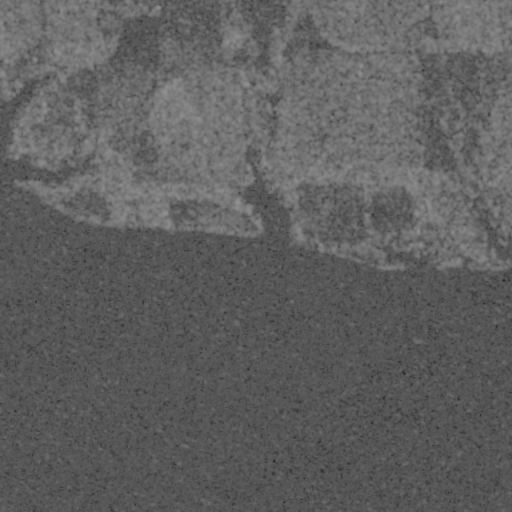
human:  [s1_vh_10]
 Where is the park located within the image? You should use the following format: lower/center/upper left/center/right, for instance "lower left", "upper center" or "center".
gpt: The park is located in the center right of the image.
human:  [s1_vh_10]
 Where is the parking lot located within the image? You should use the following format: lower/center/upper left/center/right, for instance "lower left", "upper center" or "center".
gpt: The parking lot is located in the center right of the image.
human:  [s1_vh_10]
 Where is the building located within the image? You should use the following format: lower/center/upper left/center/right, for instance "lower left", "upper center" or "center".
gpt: The building is located in the center right of the image.
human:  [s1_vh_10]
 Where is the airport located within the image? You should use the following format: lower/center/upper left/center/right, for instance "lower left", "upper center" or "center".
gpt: There is no airport in the image.

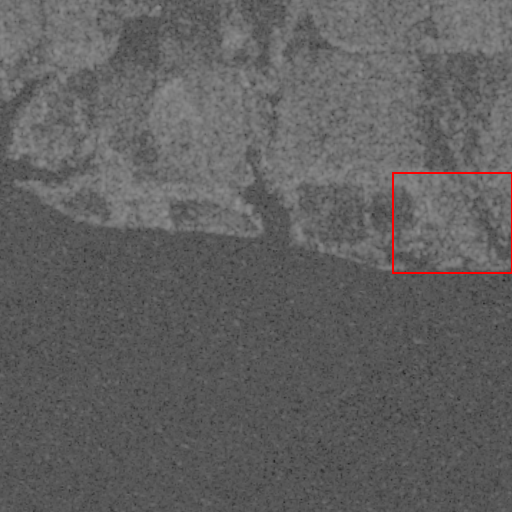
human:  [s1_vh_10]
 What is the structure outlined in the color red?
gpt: The structure outlined in red is a park.
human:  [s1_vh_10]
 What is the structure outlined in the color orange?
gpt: There is no orange outline.